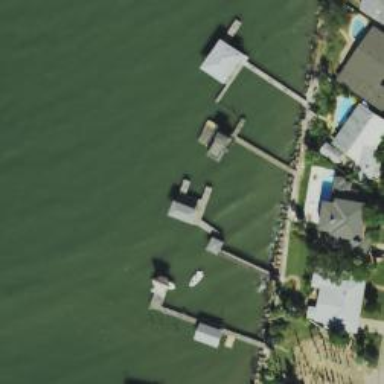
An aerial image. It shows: Pier located along footway.